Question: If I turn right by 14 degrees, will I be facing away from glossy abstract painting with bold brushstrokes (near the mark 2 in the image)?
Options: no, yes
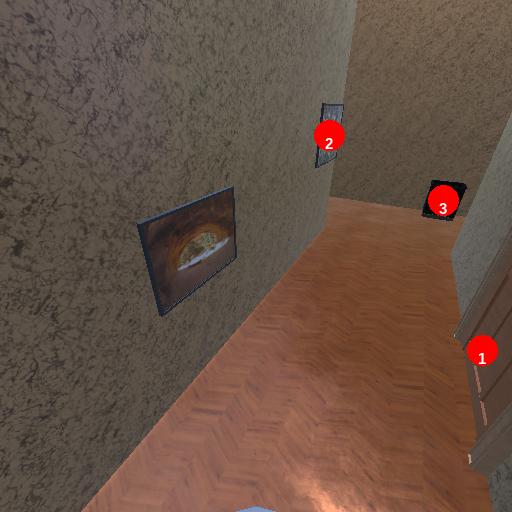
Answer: no